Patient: sex M, age 71
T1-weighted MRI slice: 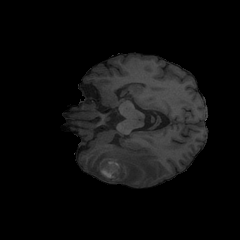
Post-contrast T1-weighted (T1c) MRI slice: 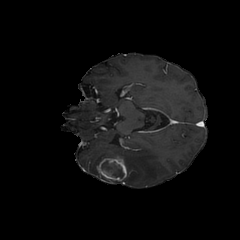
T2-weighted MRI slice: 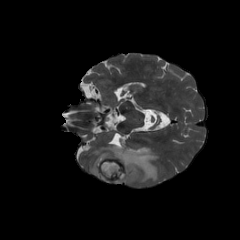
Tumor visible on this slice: yes
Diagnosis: Glioblastoma, IDH-wildtype
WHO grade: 4